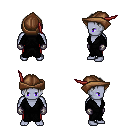
a pixel art fantasy rpg character, male body template, dark elf, purple skin, gray robe, red pants, gray parted hairstyle, leather cap, metal gloves, four views (front, back, left, right), 2x2 character sprite sheet, small pixel art, hard edges, no anti-aliasing